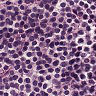
Metastatic tissue present: no